Field crop: maize
Growth stage: 2
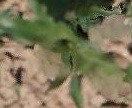
Species: maize